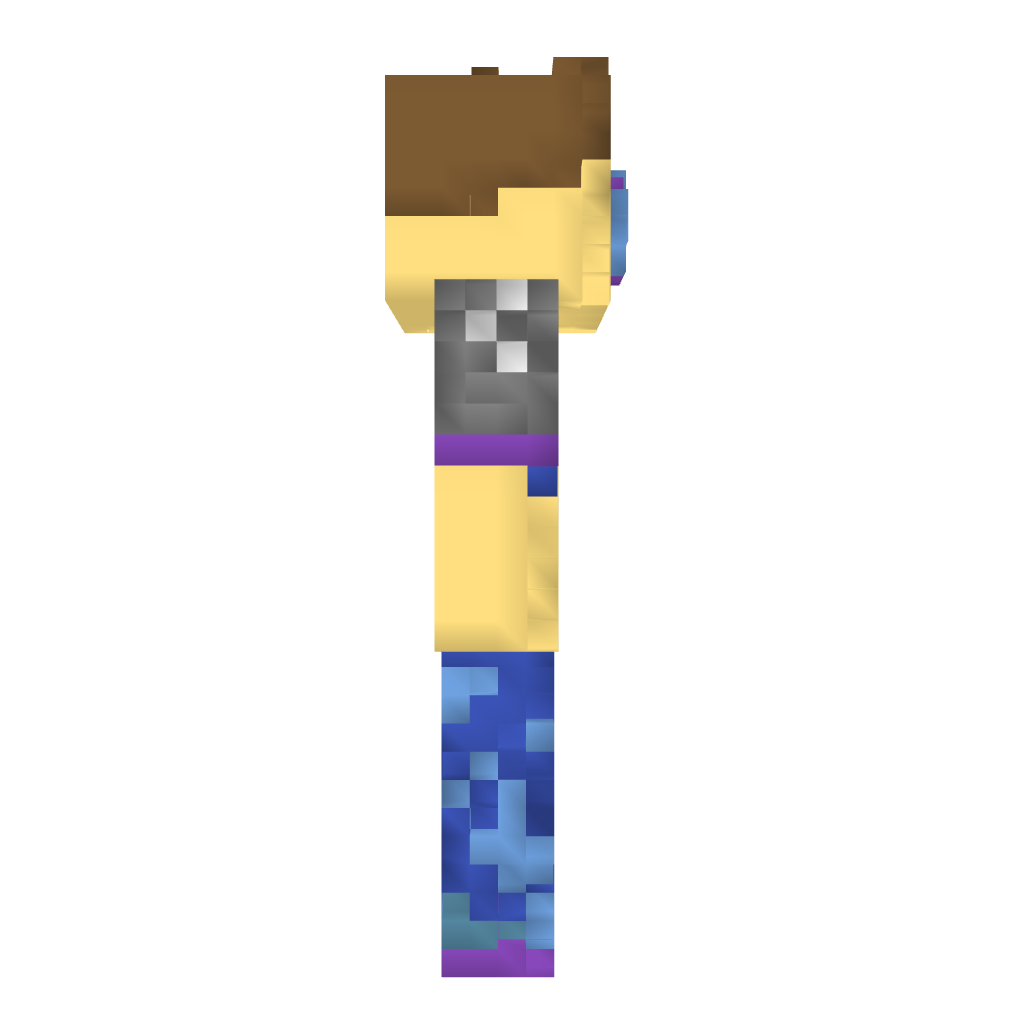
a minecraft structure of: Swagmasterer (Me!) good quality